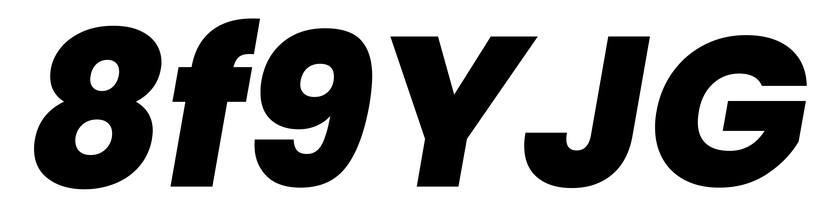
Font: Poppins-ExtraBoldItalic